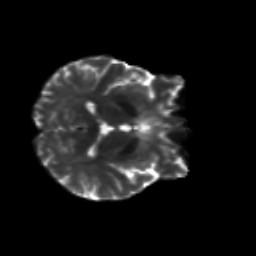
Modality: T2w
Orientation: axial
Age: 26
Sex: male
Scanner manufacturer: siemens
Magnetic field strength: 3 T
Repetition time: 8.8 s
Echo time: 0.085 s